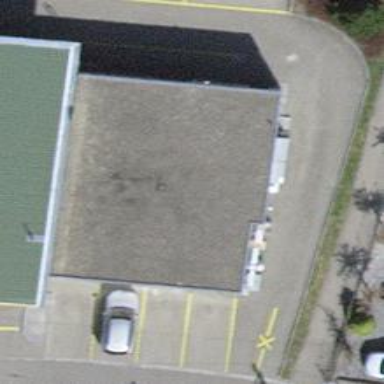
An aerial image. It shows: Convenience shop located in building.